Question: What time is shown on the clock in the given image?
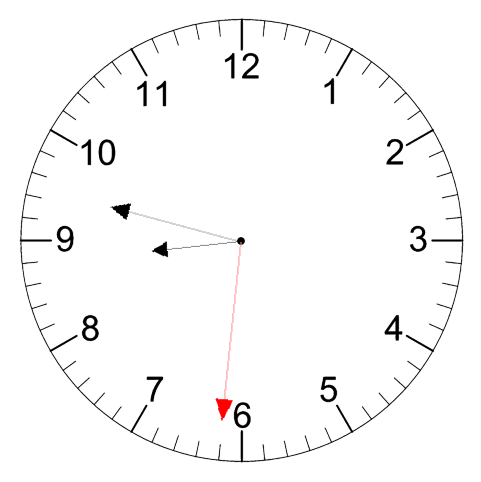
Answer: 08:47:31